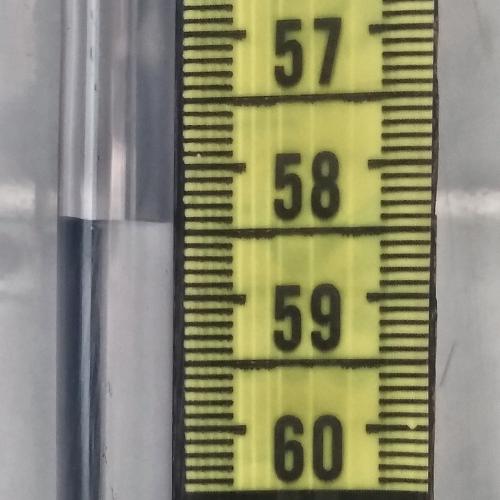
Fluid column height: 58.4 cm